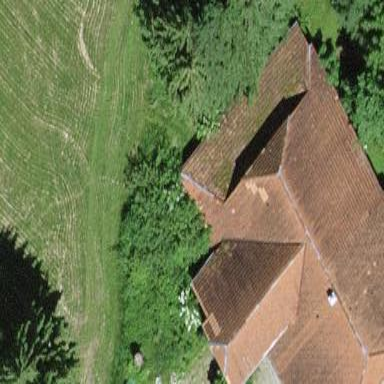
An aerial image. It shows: Farm building.